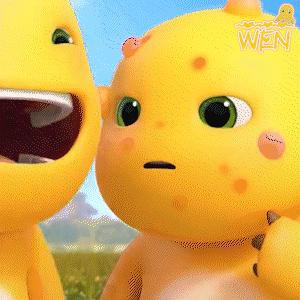
Label: nailong